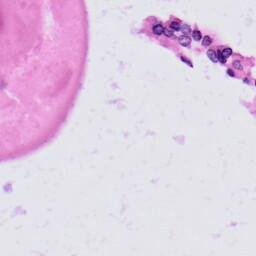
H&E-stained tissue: Prostate